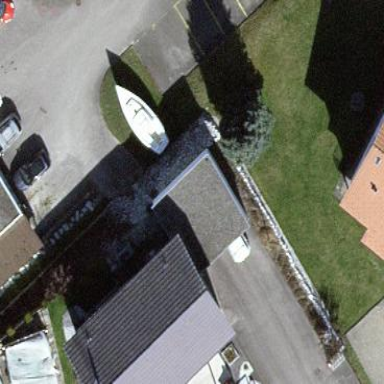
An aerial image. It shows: Garage.